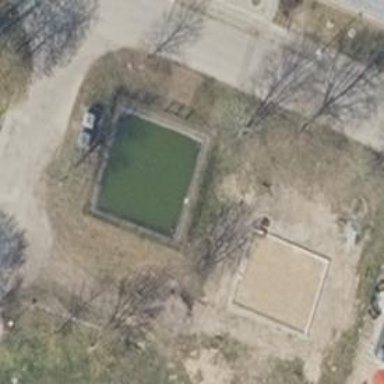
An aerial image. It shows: Emergency fire water pond.